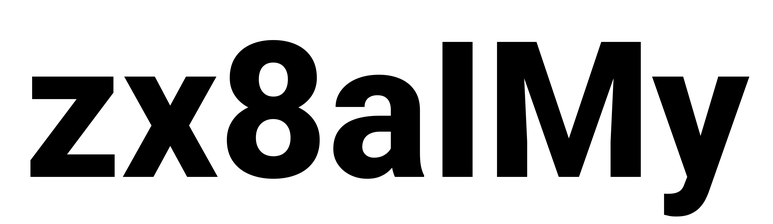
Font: Roboto_ExtraBold